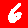
Digit: 6